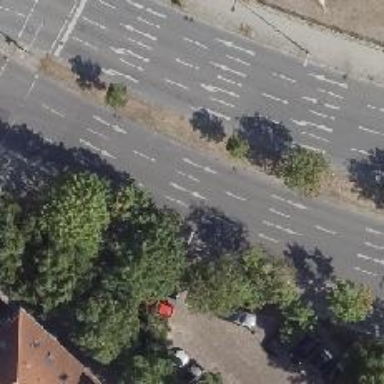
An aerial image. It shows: Tertiary road with asphalt surface. It is dual carriageway with lane markings.